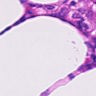
Metastatic tissue present: no